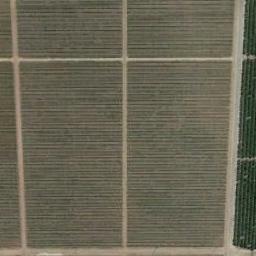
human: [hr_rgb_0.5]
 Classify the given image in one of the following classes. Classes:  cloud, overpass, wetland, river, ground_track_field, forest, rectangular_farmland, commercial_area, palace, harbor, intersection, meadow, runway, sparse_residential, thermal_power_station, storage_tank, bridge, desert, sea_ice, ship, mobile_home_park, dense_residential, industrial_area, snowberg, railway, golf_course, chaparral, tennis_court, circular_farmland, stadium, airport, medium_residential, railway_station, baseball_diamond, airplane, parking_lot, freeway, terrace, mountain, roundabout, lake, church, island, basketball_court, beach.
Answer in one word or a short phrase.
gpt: rectangular_farmland